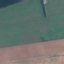
Land use / land cover: AnnualCrop